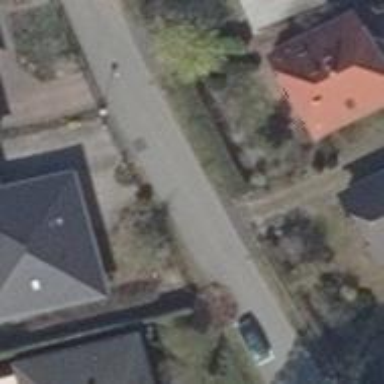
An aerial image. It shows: Driveway leading to service road.